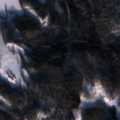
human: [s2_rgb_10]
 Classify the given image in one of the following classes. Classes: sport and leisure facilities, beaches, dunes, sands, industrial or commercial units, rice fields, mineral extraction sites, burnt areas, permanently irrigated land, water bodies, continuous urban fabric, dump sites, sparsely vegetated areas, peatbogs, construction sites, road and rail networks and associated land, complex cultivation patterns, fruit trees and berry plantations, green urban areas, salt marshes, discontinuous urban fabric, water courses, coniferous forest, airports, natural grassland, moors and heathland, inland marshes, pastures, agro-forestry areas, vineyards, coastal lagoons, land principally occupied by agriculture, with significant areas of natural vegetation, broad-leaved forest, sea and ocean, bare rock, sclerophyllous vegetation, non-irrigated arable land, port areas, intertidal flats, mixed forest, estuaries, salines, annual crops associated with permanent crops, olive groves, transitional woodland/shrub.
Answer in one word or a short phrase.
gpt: coniferous forest, mixed forest, water bodies